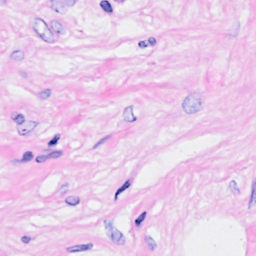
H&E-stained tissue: Breast